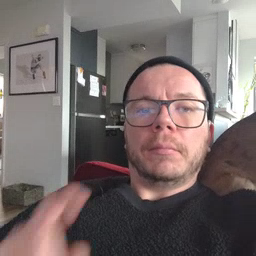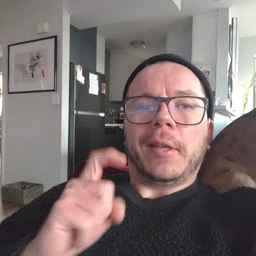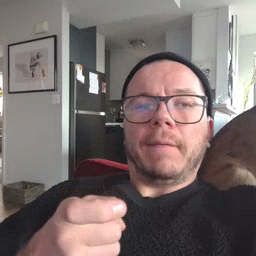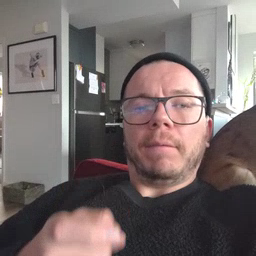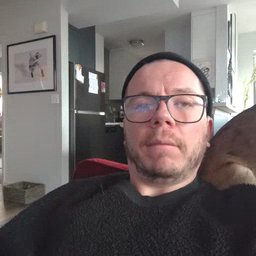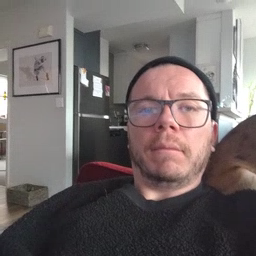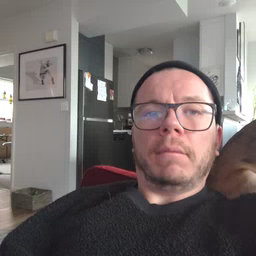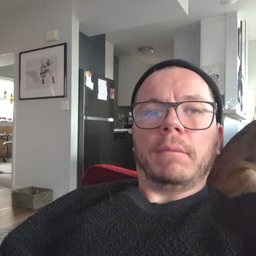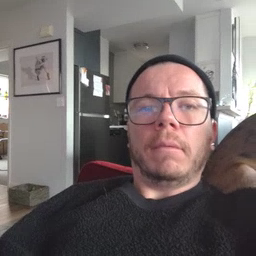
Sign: gift